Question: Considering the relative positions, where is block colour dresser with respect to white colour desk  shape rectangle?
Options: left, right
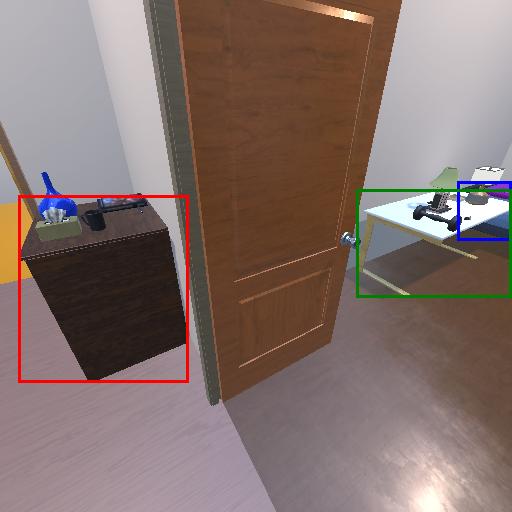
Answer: left